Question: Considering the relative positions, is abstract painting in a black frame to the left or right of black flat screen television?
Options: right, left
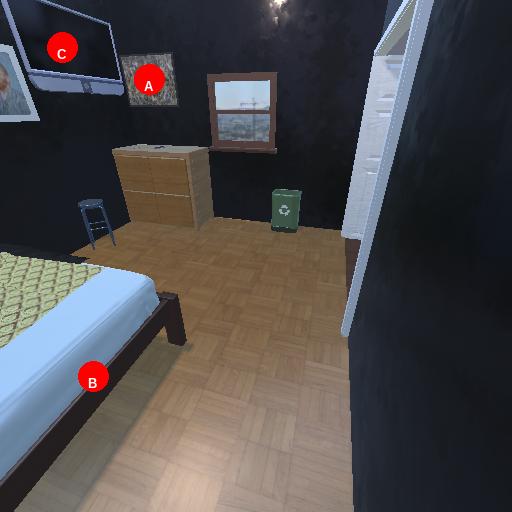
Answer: right